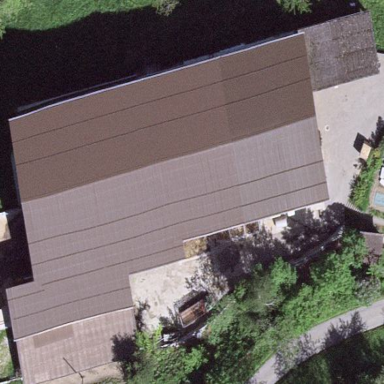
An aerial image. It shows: Stable building with gabled roof.